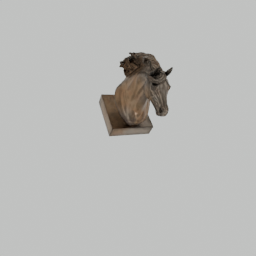
Label: decoration